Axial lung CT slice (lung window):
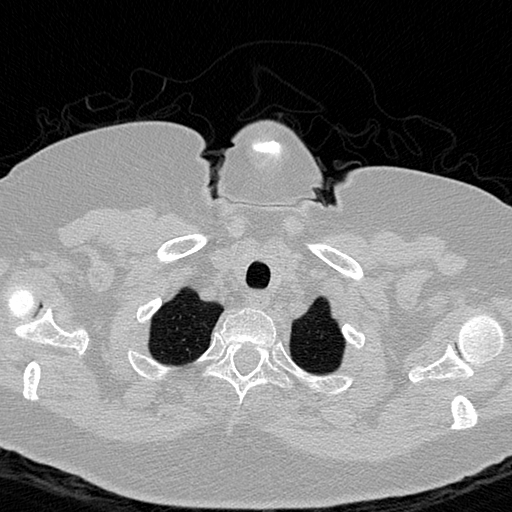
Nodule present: no